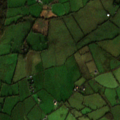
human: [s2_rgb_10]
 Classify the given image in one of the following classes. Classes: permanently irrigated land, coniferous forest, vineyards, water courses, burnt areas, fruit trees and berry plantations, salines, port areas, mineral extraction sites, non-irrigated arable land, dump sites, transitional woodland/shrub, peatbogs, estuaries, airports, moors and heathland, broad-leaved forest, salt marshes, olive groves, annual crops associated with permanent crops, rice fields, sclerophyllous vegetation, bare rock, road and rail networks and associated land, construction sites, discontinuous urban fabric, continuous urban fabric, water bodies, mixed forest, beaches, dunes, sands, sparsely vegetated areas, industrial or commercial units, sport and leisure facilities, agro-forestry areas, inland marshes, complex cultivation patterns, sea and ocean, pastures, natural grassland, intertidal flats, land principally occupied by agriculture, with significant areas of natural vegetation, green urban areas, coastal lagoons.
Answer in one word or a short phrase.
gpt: pastures, broad-leaved forest